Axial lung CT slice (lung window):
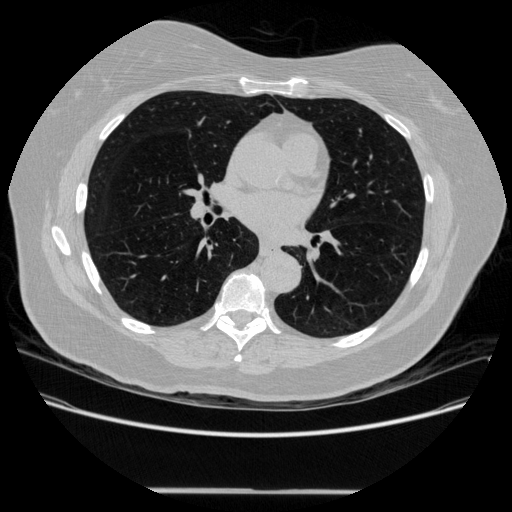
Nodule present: no